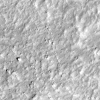
Atmospheric dust classification: not_dusty